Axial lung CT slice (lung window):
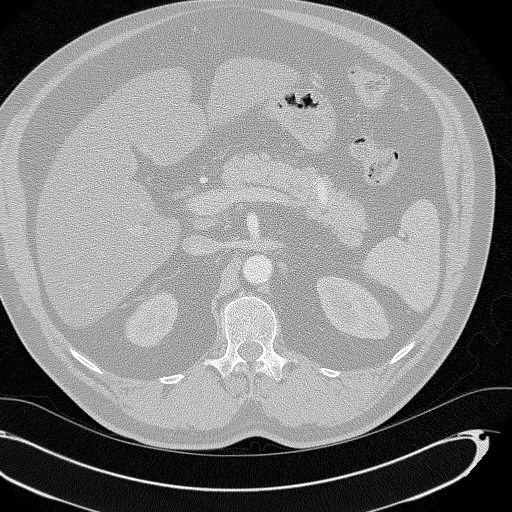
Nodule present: no